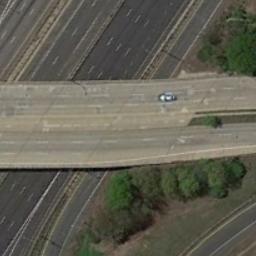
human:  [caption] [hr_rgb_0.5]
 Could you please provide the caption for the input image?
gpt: The cross-line overpass is over the roads and a car is driving on the overpass .

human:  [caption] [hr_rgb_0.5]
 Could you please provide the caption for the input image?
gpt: An overpass is bent into two circles .

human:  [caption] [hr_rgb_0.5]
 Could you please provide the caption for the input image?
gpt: The overpass is next to the grass with a car .

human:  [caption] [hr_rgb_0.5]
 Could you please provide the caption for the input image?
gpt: There is a car on the overpass .

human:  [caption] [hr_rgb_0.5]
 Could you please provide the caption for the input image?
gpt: There are some green trees beside the overpass .